You are looking at the short-time Fourier spectrogram of a bearing's acceleration signal. Based on the visible evidence, which condition applies: normal, inner_race, outer_race, ball?
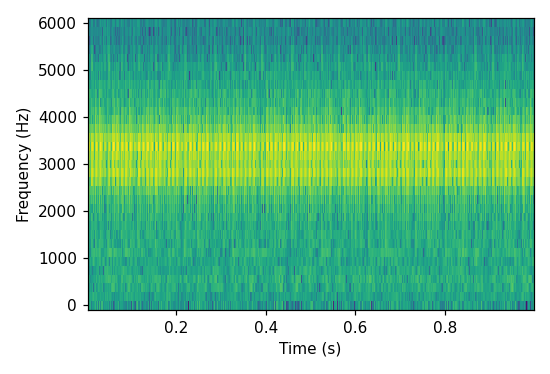
Answer: outer_race